Question: I've got a contacts table that has a column named Account. Each account is for a different employee; however, each employee has some of the same email address and or two different employees can the same email address if they're both working with the same customer.
What i need to do is select all the columns from the contacts table but only return distinct email addresses.
In other words i need to select all the records but I do not need to have duplicated records and the only way to know if the record is duplicate is by the email address.
I've provided a snap shot of the table and the columns.

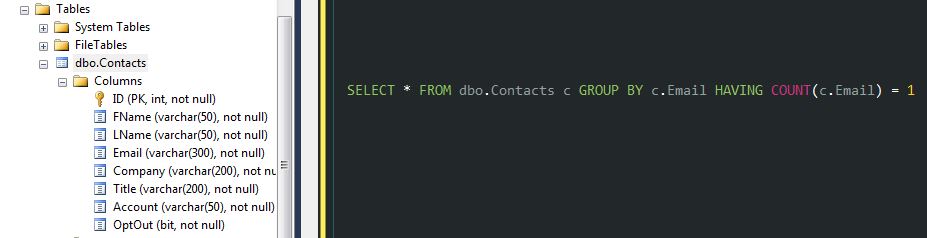
Answer: You can use a 'not exists' query to select the row with the lowest id for each unique email.
'''
select c1.*
from dbo.Contacts c1
where not exists (
select 1 from dbo.Contacts c2
where c1.Email = c2.Email
and c2.ID < c1.ID
)
'''
For the row with greatest id change 'c2.ID < c1.ID' to 'c2.ID > c1.ID'